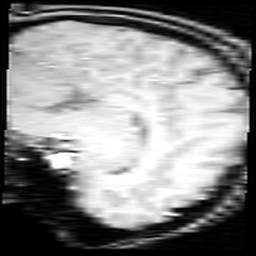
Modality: inplaneT1
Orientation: sagittal
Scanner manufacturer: ge
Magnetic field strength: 3 T
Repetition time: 0.25 s
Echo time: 0.0036 s